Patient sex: F
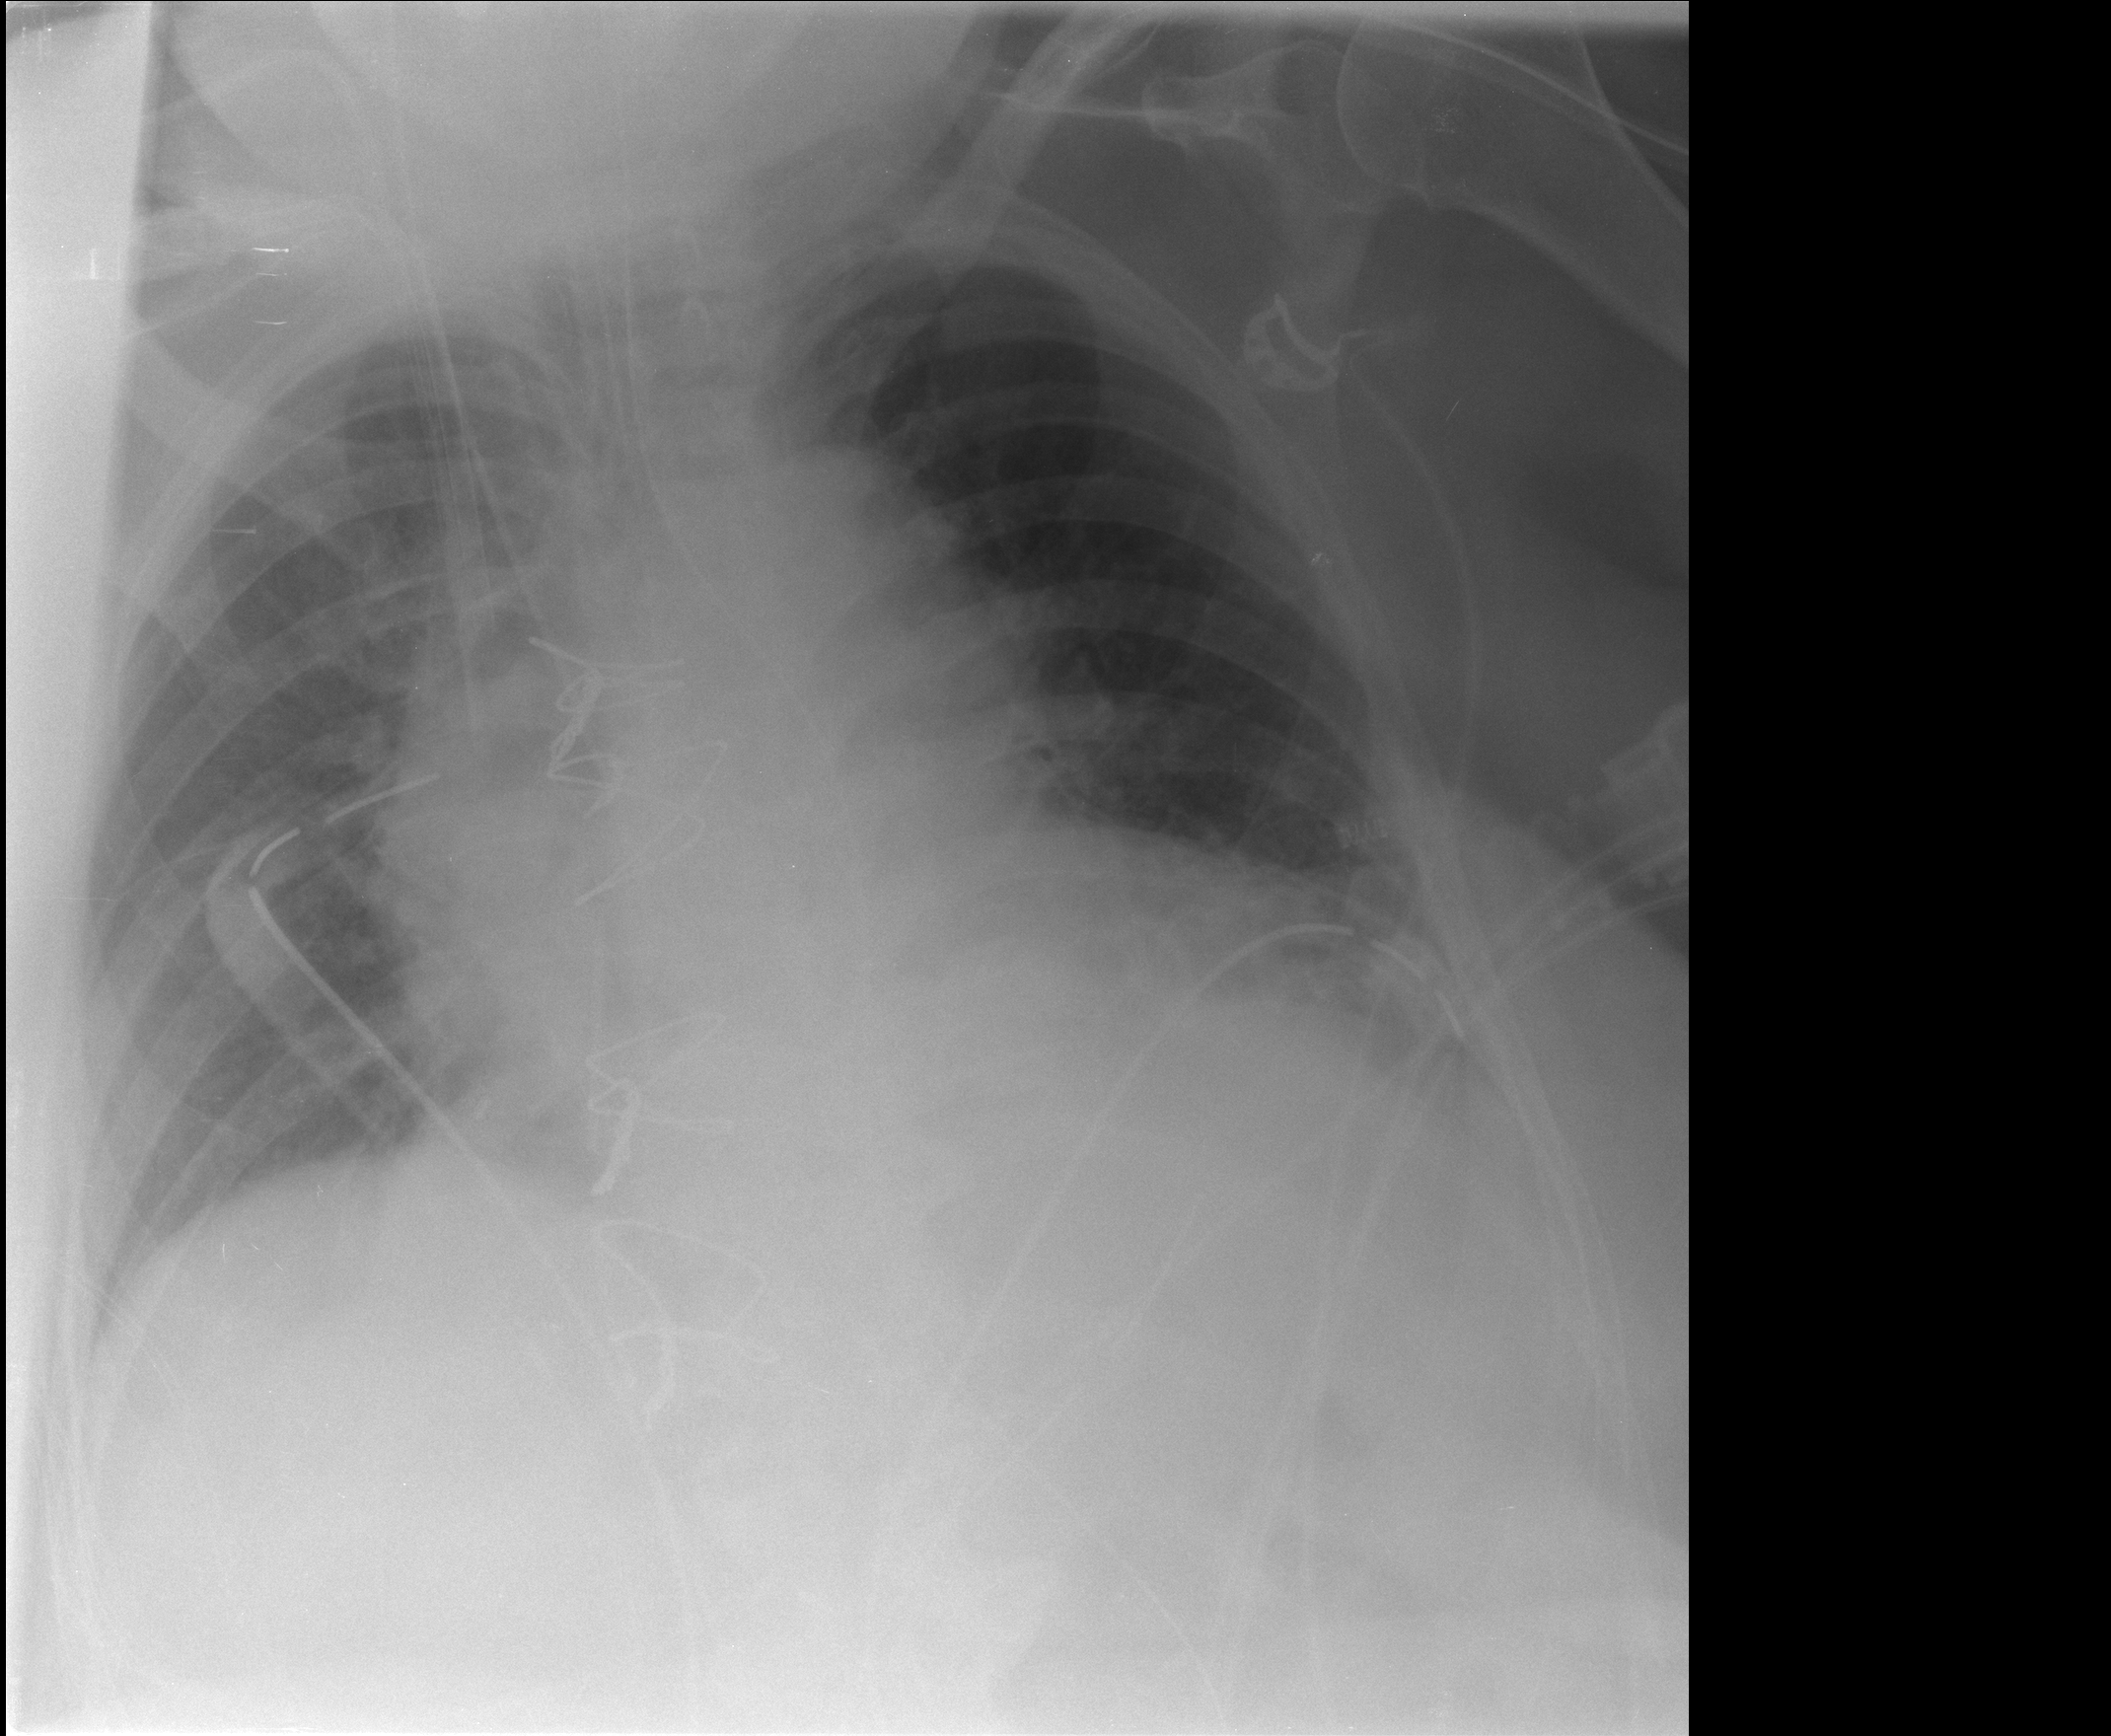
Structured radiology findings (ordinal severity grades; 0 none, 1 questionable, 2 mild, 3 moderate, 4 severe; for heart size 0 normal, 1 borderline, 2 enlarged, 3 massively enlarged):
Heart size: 2
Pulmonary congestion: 2
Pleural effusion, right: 0
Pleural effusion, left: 0
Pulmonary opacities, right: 0
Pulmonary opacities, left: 0
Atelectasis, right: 2
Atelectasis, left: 2